九年级 · 度量几何学
(本小题8.0分)

如图, 在菱形 $A B C D$ 中, $\angle B A D=120^{\circ}, A B=6$, 连接 $B D$.

(1)求 $B D$ 的长;

(2) 点 $E$ 为线段 $B D$ 上一动点 (不与点 $B, D$ 重合), 点 $F$ 在边 $A D$ 上, 且 $B E=\sqrt{3} D F$.

(1)当 $C E \perp A B$ 时, 求四边形 $A B E F$ 的面积;

(2) 当四边形 $A B E F$ 的面积取得最小值时, $C E+\sqrt{3} C F$ 的值是否也最小? 如果是, 求 $C E+\sqrt{3} C F$的最小值; 如果不是, 请说明理由.
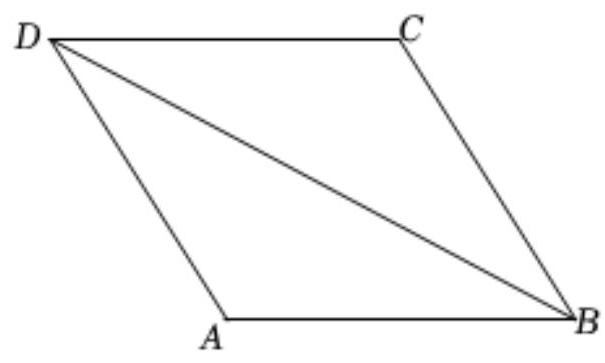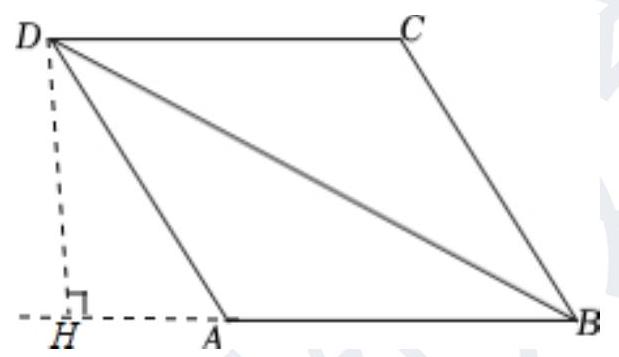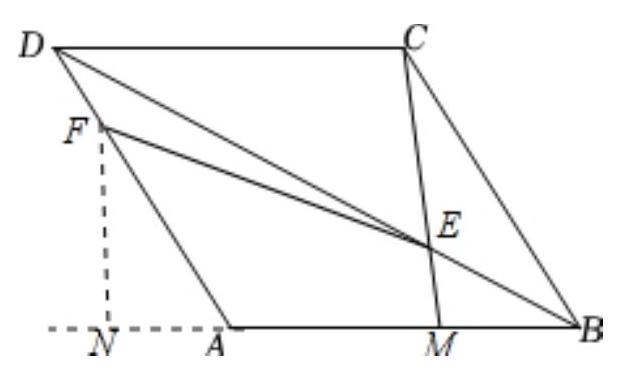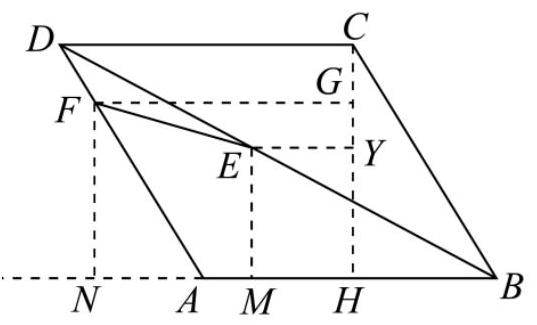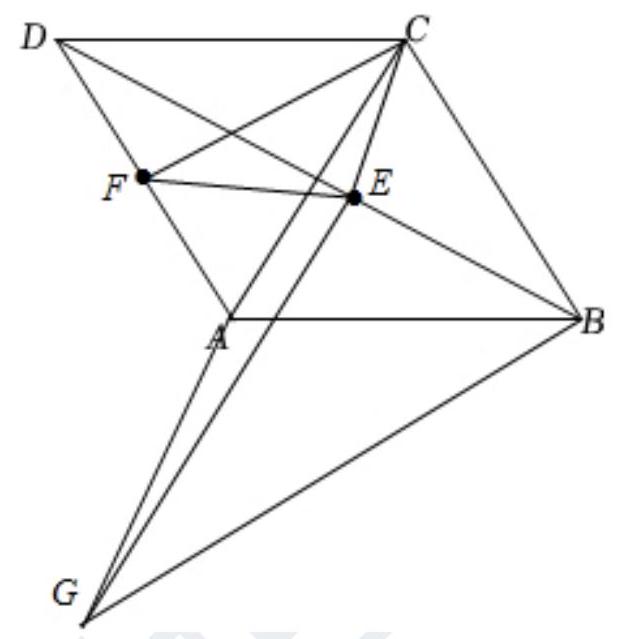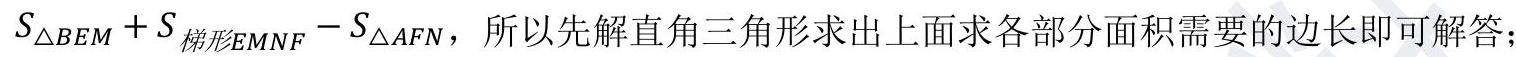
答案: 解: (1)过点 $D$ 作 $D H \perp A B$ 交 $B A$ 的延长线于 $H$, 如图:

$\because$ 四边形 $A B C D$ 是菱形,

$\therefore A D=A B=6$,

$\because \angle B A D=120^{\circ}$,

$\therefore \angle D A H=60^{\circ}$,

在Rt $\triangle A D H$ 中, $D H=A D \cdot \sin \angle D A H=6 \times \frac{\sqrt{3}}{2}=3 \sqrt{3}, A H=A D \cdot \cos \angle D A H=6 \times \frac{1}{2}=3$,

$\therefore B D=\sqrt{D H^{2}+B H^{2}}=\sqrt{(3 \sqrt{3})^{2}+(6+3)^{2}}=6 \sqrt{3}$;

(2)(1) 设 $C E \perp A B$ 交 $A B$ 于 $M$ 点, 过点 $F$ 作 $F N \perp A B$ 交 $B A$ 的延长线于 $N$, 如图:

菱形 $A B C D$ 中, $\because A B=B C=C D=A D=6, A D / / B C, \angle B A D=120^{\circ}$,

$\therefore \angle A B C+\angle B A D=180^{\circ}$,

$\therefore \angle A B C=180^{\circ}-\angle B A D=60^{\circ}$,

在Rt $\triangle B C M$ 中, $B M=B C \cdot \cos \angle A B C=6 \times \frac{1}{2}=3$,

$\because B D$ 是菱形 $A B C D$ 的对角线,

$\therefore \angle D B A=\frac{1}{2} \angle A B C=30^{\circ}$,

在Rt $\triangle B E M$ 中, $M E=B M \cdot \tan \angle E B M=3 \times \frac{\sqrt{3}}{3}=\sqrt{3}, B E=\frac{B M}{\cos \angle E B M}=\frac{3}{\frac{\sqrt{3}}{2}}=2 \sqrt{3}$,

$\because B E=\sqrt{3} D F$,

$\therefore D F=2$,

$\therefore A F=A D-D F=4$,

在Rt $\triangle A F N$ 中, $\angle F A N=180^{\circ}-\angle B A D=60^{\circ}$,

$\therefore F N=A F \cdot \sin \angle F A N=4 \times \frac{\sqrt{3}}{2}=2 \sqrt{3}, A N=A F \cdot \cos \angle F A N=4 \times \frac{1}{2}=2$,

$\therefore M N=A B+A N-B M=6+2-3=5$,

$$
\begin{aligned}
& \therefore S_{\text {四边形 } A B E F}=S_{\triangle B E M}+S_{\text {梯形 } E M N F}-S_{\triangle A F N} \\
& =\frac{1}{2} E M \cdot B M+\frac{1}{2}(E M+F N) \cdot M N-\frac{1}{2} A N \cdot F N \\
& =\frac{1}{2} \times \sqrt{3} \times 3+\frac{1}{2} \times(\sqrt{3}+2 \sqrt{3}) \times 5-\frac{1}{2} \times 2 \times 2 \sqrt{3} \\
& =\frac{3}{2} \sqrt{3}+\frac{15}{2} \sqrt{3}-2 \sqrt{3}
\end{aligned}
$$

$=7 \sqrt{3} ;$

(2) 当四边形 $A B E F$ 的面积取最小值时, $C E+\sqrt{3} C F$ 的值是最小.

理由: 设 $D F=x$, 则 $B E=\sqrt{3} D F=\sqrt{3} x$, 过点 $C$ 作 $C H \perp A B$ 于点 $H$, 过点 $F$ 作 $F G \perp C H$ 于点 $G$,过点 $E$ 作 $E Y \perp C H$ 于点 $Y$, 作 $E M \perp A B$ 于 $M$ 点, 过点 $F$ 作 $F N \perp A B$ 交 $B A$ 的延长线于 $N$, 如图:

$\therefore E Y / / F G / / A B, F N / / C H$,

$\therefore$ 四边形 $E M H Y 、 F N H G$ 是矩形,

$\therefore F N=G H, F G=N H, E Y=M H, E M=Y H$,

由(1)可知: $M E=\frac{1}{2} B E=\frac{\sqrt{3}}{2} x, B M=\frac{\sqrt{3}}{2} B E=\frac{3}{2} x$,

$A N=\frac{1}{2} A F=\frac{1}{2}(A D-D F)=3-\frac{1}{2} x, F N=\frac{\sqrt{3}}{2} A F=\frac{6 \sqrt{3}-\sqrt{3} x}{2}$,

$C H=\frac{\sqrt{3}}{2} B C=3 \sqrt{3}, B H=\frac{1}{2} B C=3$,

$\therefore A M=A B-B M=6-\frac{3}{2} x, A H=A B-B H=3, Y H=M E=\frac{\sqrt{3}}{2} x, G H=F N=\frac{6 \sqrt{3}-\sqrt{3} x}{2}$,

$E Y=M H=B M-B H=\frac{3}{2} x-3$,

$\therefore C Y=C H-Y H=3 \sqrt{3}-\frac{\sqrt{3}}{2} x$,

$F G=N H=A N+A H=6-\frac{x}{2}, C G=C H-G H=3 \sqrt{3}-\frac{6 \sqrt{3}-\sqrt{3} x}{2}=\frac{\sqrt{3}}{2} x$,

$\therefore M N=A B+A N-B M=6+3-\frac{1}{2} x-\frac{3}{2} x=9-2 x$,

$\therefore S_{\text {四边形 } A B E F}=S_{\triangle B E M}+S_{\text {栟形EMNF }}-S_{\triangle A F N}$

$=\frac{1}{2} E M \cdot B M+\frac{1}{2}(E M+F N) \cdot M N-\frac{1}{2} A N \cdot F N$

$=\frac{1}{2} \times \frac{\sqrt{3}}{2} x \times \frac{3}{2} x+\frac{1}{2}\left(\frac{\sqrt{3}}{2} x+\frac{6 \sqrt{3}-\sqrt{3} x}{2}\right) \cdot(9-2 x)-\frac{1}{2}\left(3-\frac{1}{2} x\right) \cdot \frac{6 \sqrt{3}-\sqrt{3} x}{2}$

$=\frac{\sqrt{3}}{4} x^{2}-\frac{3 \sqrt{3}}{2} x+9 \sqrt{3}$

$=\frac{\sqrt{3}}{4}(x-3)^{2}+\frac{27 \sqrt{3}}{4}$,

$\because \frac{\sqrt{3}}{4}>0$,

$\therefore$ 当 $x=3$ 时, 四边形 $A B E F$ 的面积取得最小值.

解法一: $C E+\sqrt{3} C F=\sqrt{C Y^{2}+E Y^{2}}+\sqrt{3} \cdot \sqrt{F G^{2}+C G^{2}}$

$$
\begin{aligned}
& =\sqrt{\left(3 \sqrt{3}-\frac{\sqrt{3}}{2} x\right)^{2}+\left(\frac{3}{2} x-3\right)^{2}}+\sqrt{3} \times \sqrt{\left(6-\frac{1}{2} x\right)^{2}+\left(\frac{\sqrt{3}}{2} x\right)^{2}} \\
& =\sqrt{27-9 x+\frac{3}{4} x^{2}+\frac{9}{4} x^{2}-9 x+9}+\sqrt{3} \times \sqrt{36-6 x+\frac{1}{4} x^{2}+\frac{3}{4} x^{2}} \\
& =\sqrt{3 x^{2}-18 x+36}+\sqrt{3} \times \sqrt{36-6 x+x^{2}}
\end{aligned}
$$

$=\sqrt{3(x-3)^{2}+9}+\sqrt{3(x-3)^{2}+81}$,

$\because(x-3)^{2} \geq 0$, 当且仅当 $x=3$ 时, $(x-3)^{2}=0$,

$\therefore C E+\sqrt{3} C F=\sqrt{3(x-3)^{2}+9}+\sqrt{3(x-3)^{2}+81} \geq 12$,

当且仅当 $x=3$ 时, $C E+\sqrt{3} C F=12$, 即当 $x=3$ 时, $C E+\sqrt{3} C F$ 的最小值为 12 ,

$\therefore$ 当四边形 $A B E F$ 的面积取最小值时, $C E+\sqrt{3} C F$ 的值也最小, 最小值为 12 .

解法二:

如图: 将 $\triangle B C D$ 绕点 $B$ 逆时针旋转 $60^{\circ}$ 至 $\triangle B A G$, 连接 $C G$,

在Rt $\triangle B C G$ 中, $C G=2 B C=12$,

$\because \frac{B E}{D F}=\frac{B G}{D C}=\frac{\sqrt{3}}{1}, \angle C D F=\angle G B E=60^{\circ}$,

$\therefore \triangle B E G \sim \triangle D F C$,

$\therefore \frac{G E}{C F}=\frac{B G}{D C}=\frac{\sqrt{3}}{1}$, 即 $G E=\sqrt{3} C F$,

$\therefore C E+\sqrt{3} C F=C E+G E \geq C G=12$,

即当且仅当点 $C 、 E 、 G$ 三点共线时, $C E+\sqrt{3} C F$ 的值最小,

此时点 $E$ 为菱形对角线的交点, $B D$ 中点, $B E=3 \sqrt{3}, D F=3$,

$\therefore$ 当四边形 $A B E F$ 的面积取最小值时, $C E+\sqrt{3} C F$ 的值也最小, 最小值为 12 .
【解析】本题是四边形综合题, 考查了菱形性质、解直角三角形、割补法求不规则图形面积、二次函数的顶点式及最值等知识点, 也考查了从特殊到一般的数学思想和转化思想, 难度较大, 计算繁琐, 解题关键是熟练掌握二次函数性质, 是中考常考题型.

(1)过点 $D$ 作 $D H \perp A B$ 交 $B A$ 的延长线于 $H$, 根据菱形中 $120^{\circ}$ 的内角得邻补角是 $60^{\circ}$, 利用三角函数即可解答;

(2) (1) 设 $C E \perp A B$ 交 $A B$ 于 $M$ 点, 过点 $F$ 作 $F N \perp A B$ 交 $B A$ 的延长线于 $N$, 因为利用求解 $S_{\text {四边形 } A B E F}=$

(2)设 $D F=x$, 则 $B E=\sqrt{3} D F=\sqrt{3} x$, 过点 $C$ 作 $C H \perp A B$ 于点 $H$, 过点 $F$ 作 $F G \perp C H$ 于点 $G$, 过点 $E$ 作 $E Y \perp C H$ 于点 $Y$, 作 $E M \perp A B$ 于 $M$ 点, 过点 $F$ 作 $F N \perp A B$ 交 $B A$ 的延长线于 $N$, 所以四边形 $E M H Y 、$ $F N H G$ 是矩形, 对边相等, 方法同 (1), 用含 $x$ 的式子表示计算面积需要的各边长并代入到 $S_{\text {四边形 } A B E F}=S_{\triangle B E M}+S_{\text {悌形 } E M N F}-S_{\triangle A F N}$ 中, 根号里面化简、合并、配成二次函数的顶点式即可求出最值, 从而解答.